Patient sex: M
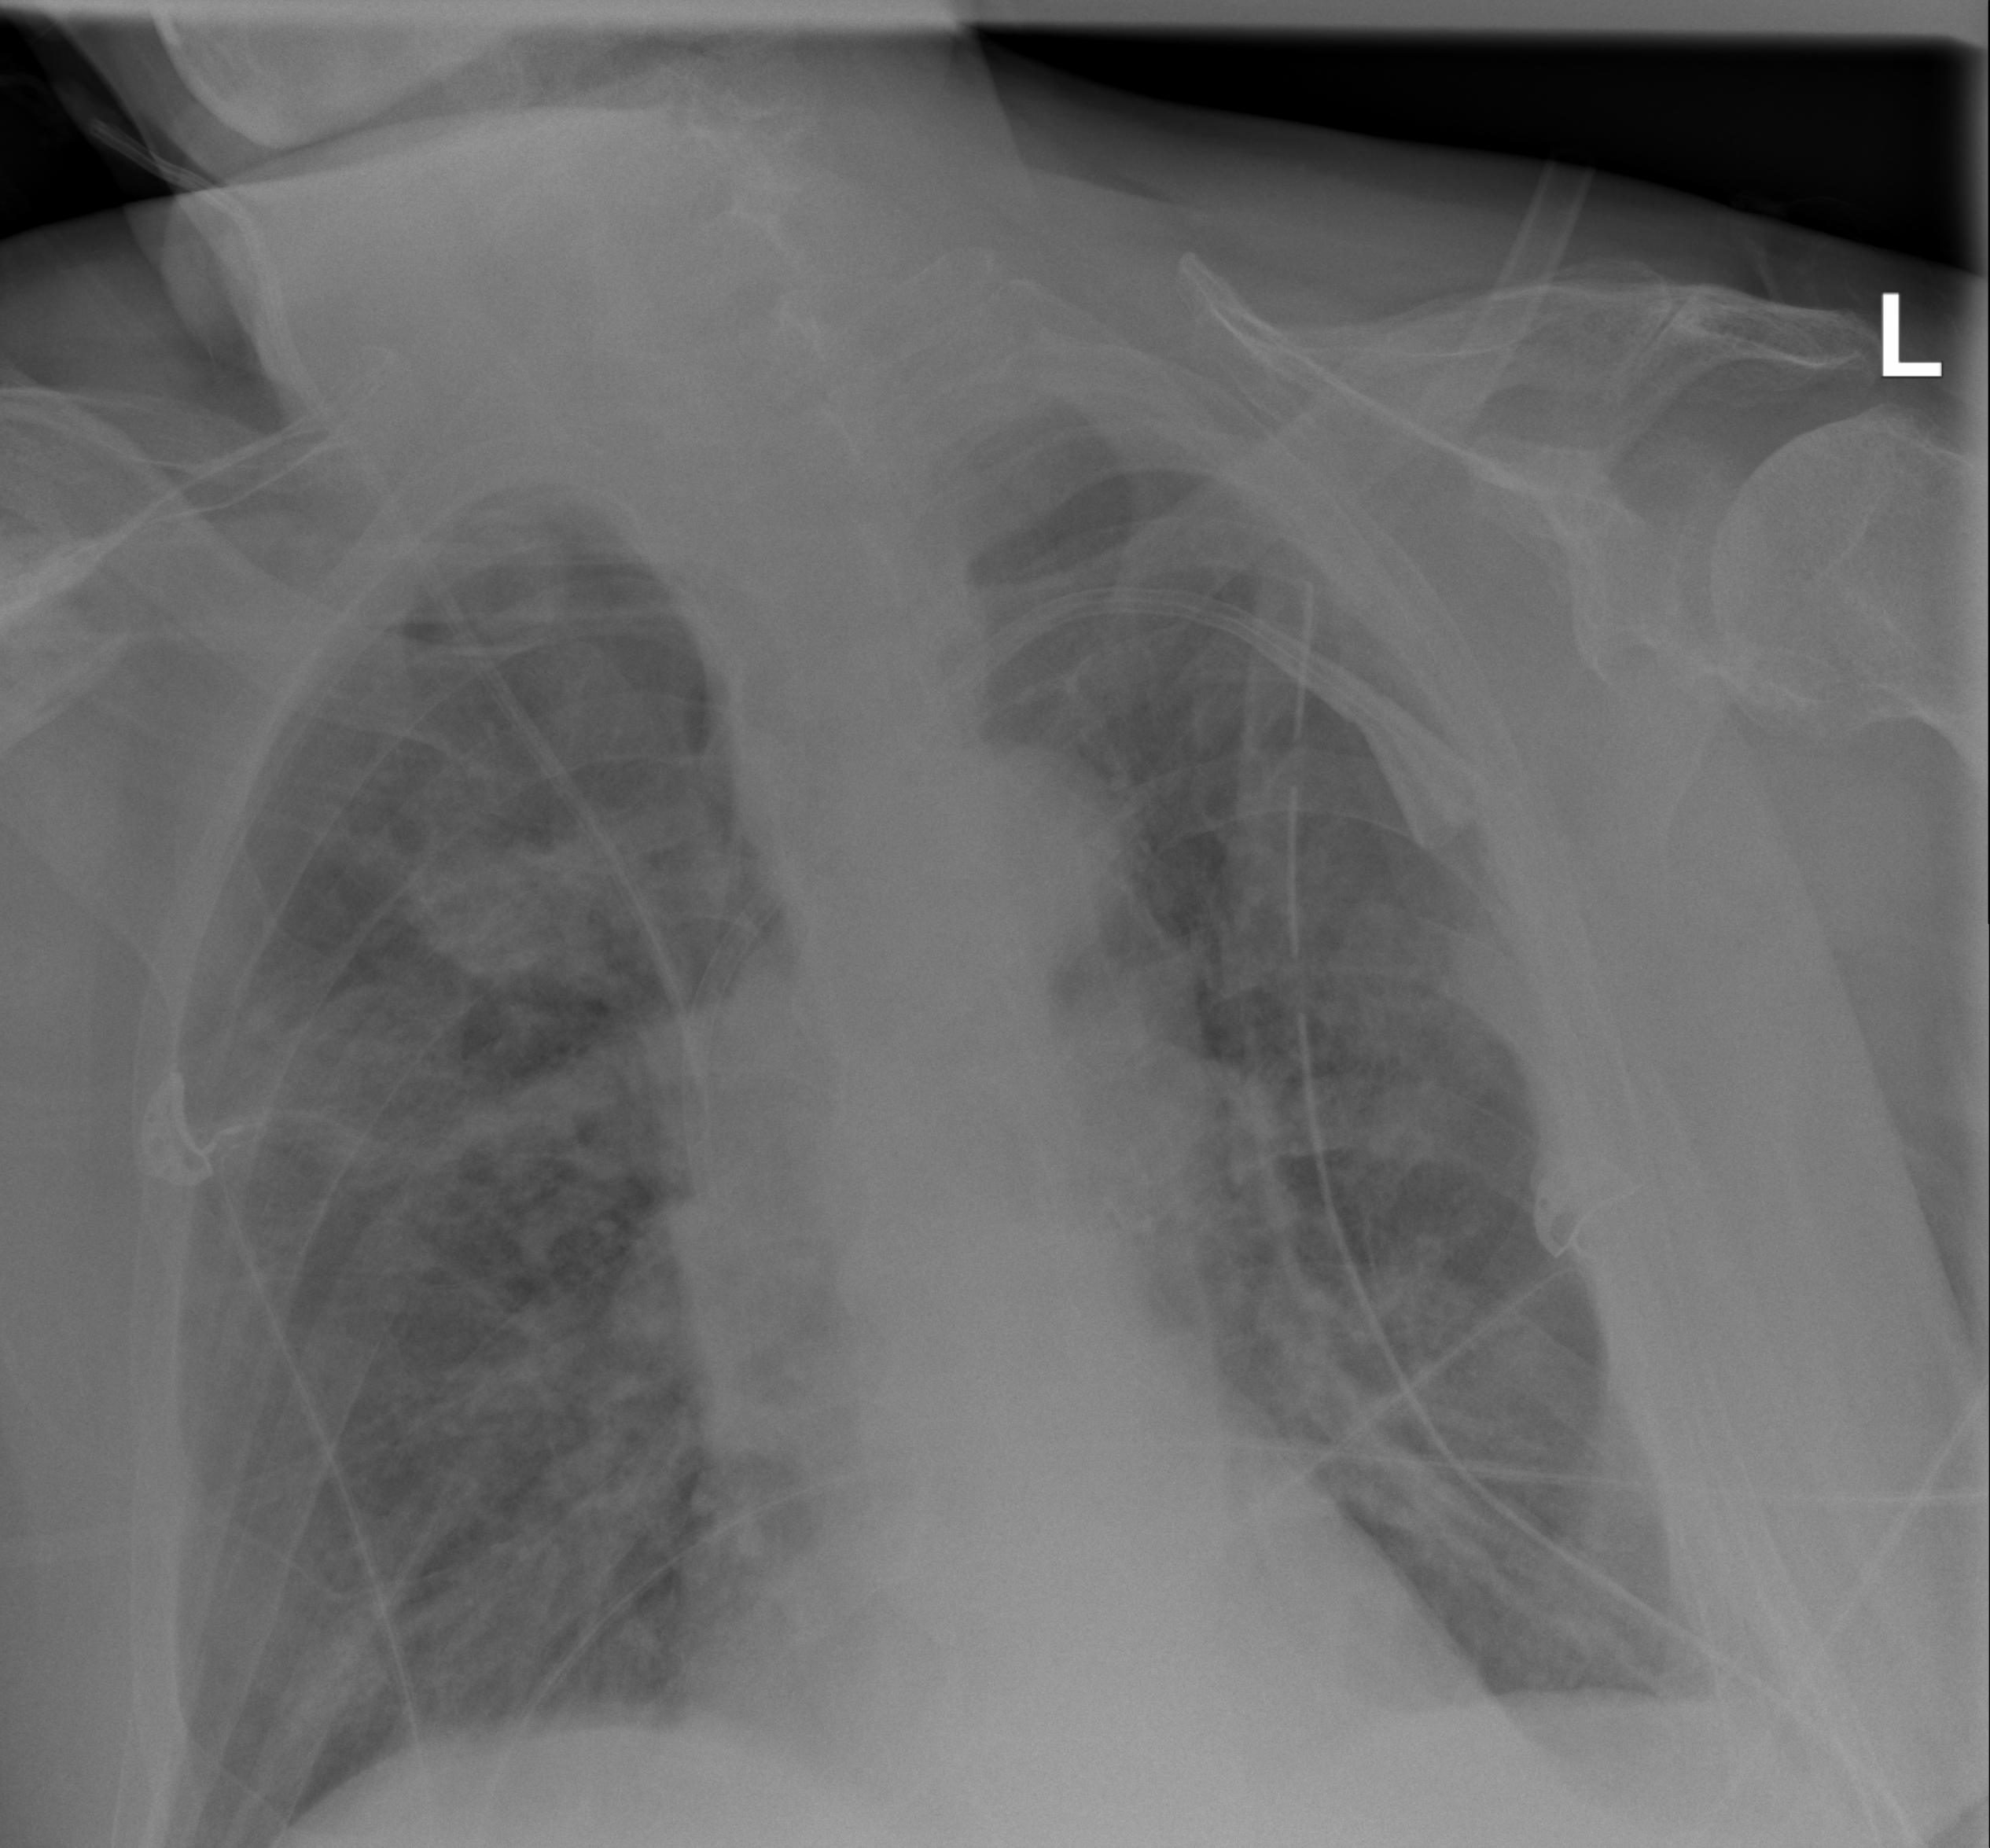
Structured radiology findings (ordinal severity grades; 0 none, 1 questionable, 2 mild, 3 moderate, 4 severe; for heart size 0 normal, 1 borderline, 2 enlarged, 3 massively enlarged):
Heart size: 0
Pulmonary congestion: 2
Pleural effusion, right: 0
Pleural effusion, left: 2
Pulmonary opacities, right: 3
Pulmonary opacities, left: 3
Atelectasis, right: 2
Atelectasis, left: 2